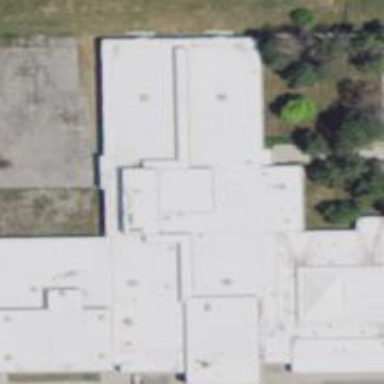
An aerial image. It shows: School building.